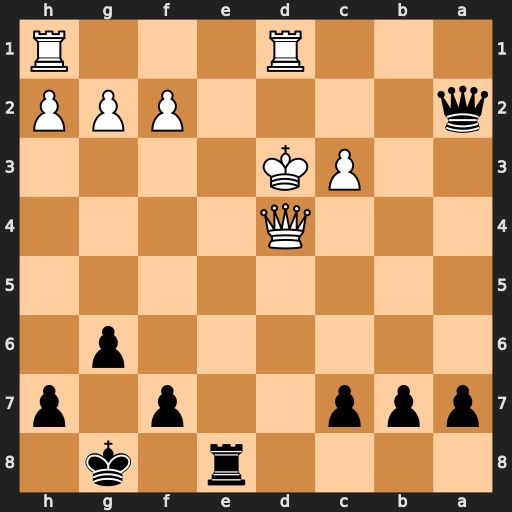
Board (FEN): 4r1k1/ppp2p1p/6p1/8/3Q4/2PK4/q4PPP/3R3R
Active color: b
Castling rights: -
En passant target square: -
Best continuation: Qe2#